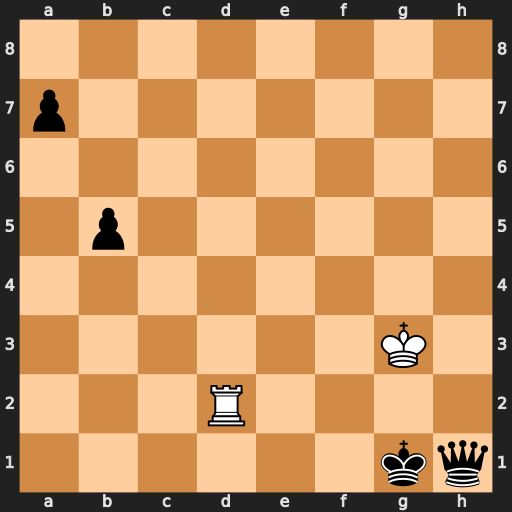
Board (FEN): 8/p7/8/1p6/8/6K1/3R4/6kq
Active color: w
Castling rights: -
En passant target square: -
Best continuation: Rd1#